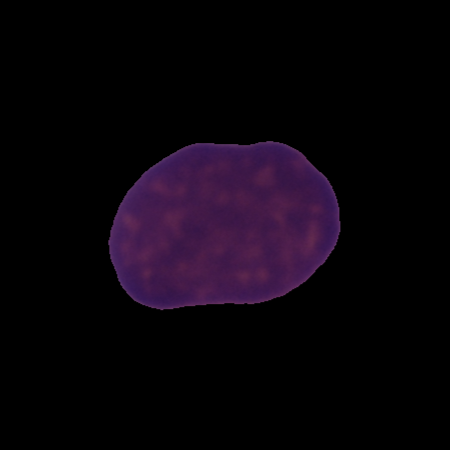
Label: cancer